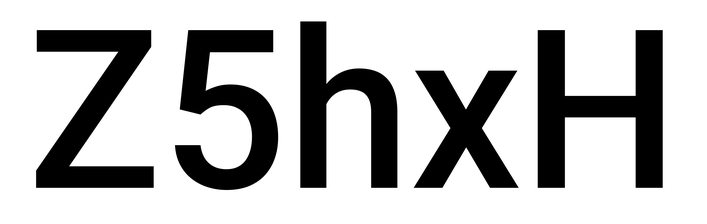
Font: Roboto_Medium